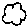
Label: cloud